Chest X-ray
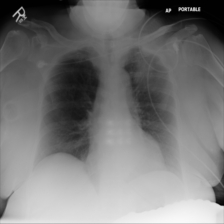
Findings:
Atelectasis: negative
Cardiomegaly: negative
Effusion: negative
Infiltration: positive
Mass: negative
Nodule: negative
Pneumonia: negative
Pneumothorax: negative
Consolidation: negative
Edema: negative
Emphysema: negative
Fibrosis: negative
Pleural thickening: negative
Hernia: negative